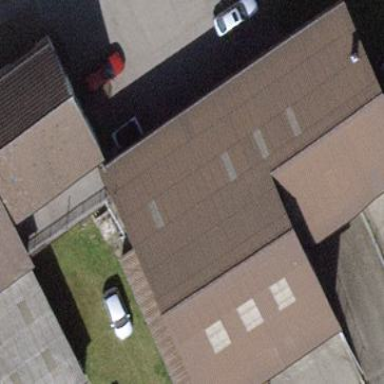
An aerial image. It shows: Industrial building with gabled roof.